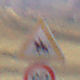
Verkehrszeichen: ReiterRechts
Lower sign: Geschwindigkeit80
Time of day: Midday
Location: Outdoor (Nature)
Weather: Clear
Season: NotSpecified
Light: Natural